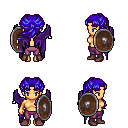
a pixel art fantasy rpg character, female body template, human, tanned skin, purple wings, magenta pants, blue princess hairstyle, maroon shoes, shield, four views (front, back, left, right), 2x2 character sprite sheet, small pixel art, hard edges, no anti-aliasing